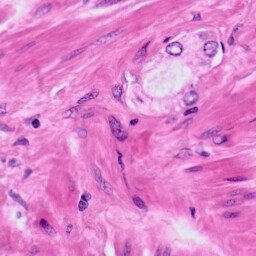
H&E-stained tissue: Prostate